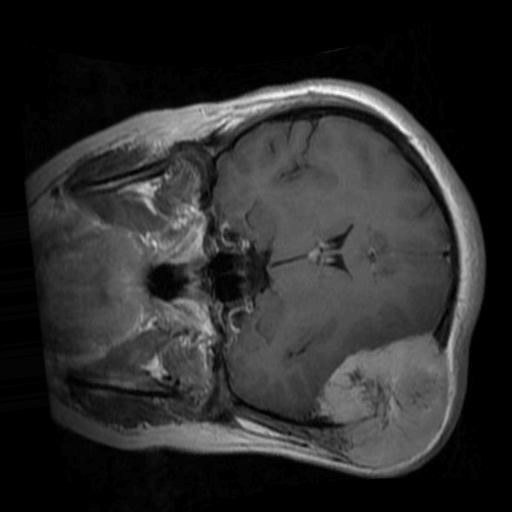
Label: brain_menin